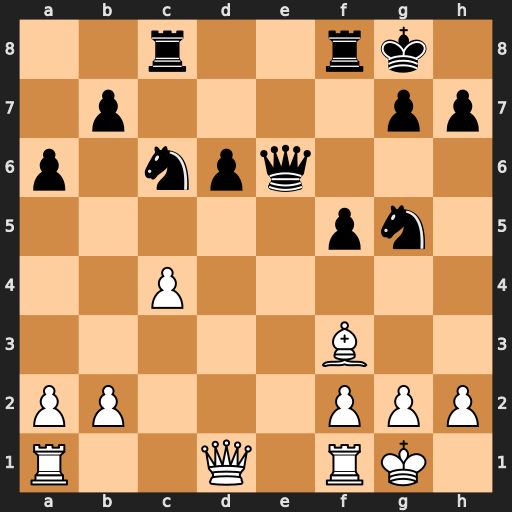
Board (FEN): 2r2rk1/1p4pp/p1npq3/5pn1/2P5/5B2/PP3PPP/R2Q1RK1
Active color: w
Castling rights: -
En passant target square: -
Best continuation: Bd5 Kh8 Bxe6